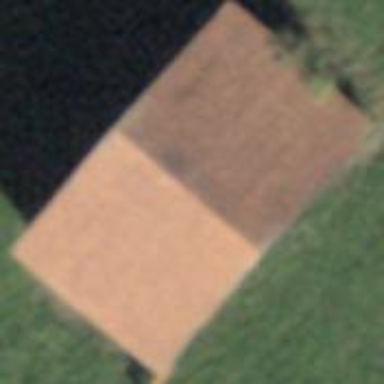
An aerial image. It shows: Rural barn.